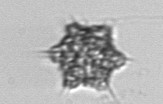
Label: Dictyocha